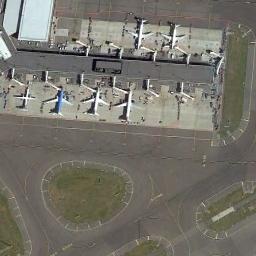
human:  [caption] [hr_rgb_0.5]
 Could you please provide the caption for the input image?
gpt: Here are five white planes and one blue plane .